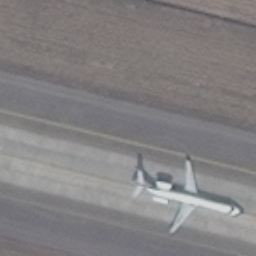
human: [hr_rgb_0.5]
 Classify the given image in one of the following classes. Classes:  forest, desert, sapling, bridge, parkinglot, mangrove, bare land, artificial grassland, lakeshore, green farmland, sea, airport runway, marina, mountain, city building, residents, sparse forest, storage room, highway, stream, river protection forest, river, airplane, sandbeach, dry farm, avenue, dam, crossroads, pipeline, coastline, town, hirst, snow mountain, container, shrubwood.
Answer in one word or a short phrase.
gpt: airplane